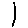
Label: line